Current action and preconditions to check: trajectory_clear

Your task: For each precondition in the list above, predict whether it will hold at this action.

Consider the current scene as observed from the mobile robot's camera, and analyze the predicted future states of all dynamic agents (e.g., people, animals, vehicles, or any moving entities) within the NEXT SECOND.

IMPORTANT: Only answer "very likely" if you are absolutely certain—based on strong, clear evidence—that a dynamic agent will violate the precondition in the predicted future state. Do NOT answer "very likely" for unlikely, ambiguous, or low-probability risks.

Ask yourself for each precondition: Is there a high probability, with clear and convincing evidence, that the predicted future states of any dynamic agent will interfere with the predicted future state of the currently executing action within the NEXT SECOND, causing that precondition to fail?

Assess the risk level based on these predictions. Use "likely" or "very likely" if motions create a clear risk of interference.

Use "neutral" or "improbable" if agents are nearby but their predicted paths are clearly diverging or non-conflicting.

Failure Risk Categories: "very improbable", "improbable", "neutral", "likely", "very likely"

Answer Format: Output ONLY the probability_of_failure value from these categories: "very improbable", "improbable", "neutral", "likely", "very likely"

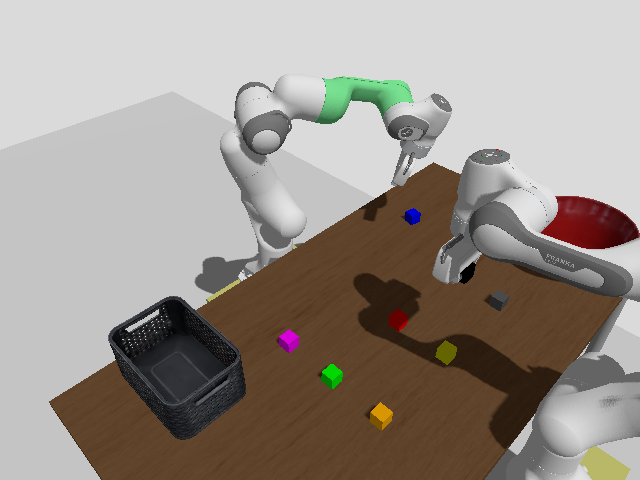

Answer: very improbable